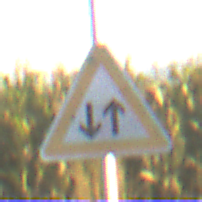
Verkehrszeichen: Gegenverkehr
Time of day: SunriseSunset
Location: Outdoor (RoadRail)
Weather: Clear
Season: NotSpecified
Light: Natural